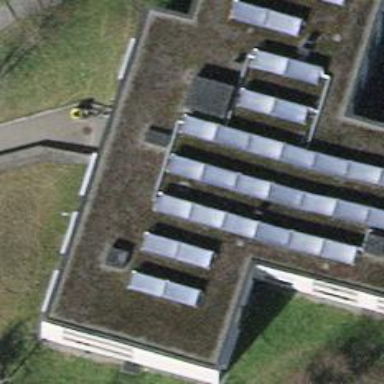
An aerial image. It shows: Solar power generator with 38 solar photovoltaic panels.